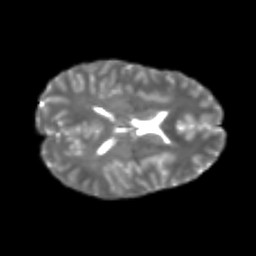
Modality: T2w
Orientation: axial
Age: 25
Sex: female
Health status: healthy
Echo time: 0.074 s